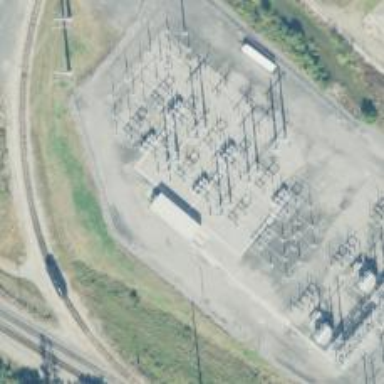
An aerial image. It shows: Switch used for power control.